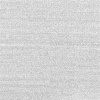
Atmospheric dust classification: dusty